Interaction volume radius: 10 \u00c5
Interaction volume height: 25 \u00c5
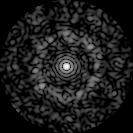
Disorder parameter: 0.7964